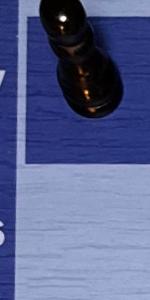
Label: Empty